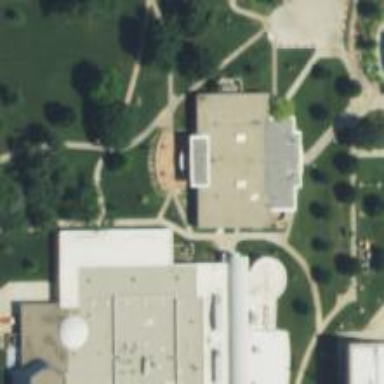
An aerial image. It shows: Service building.